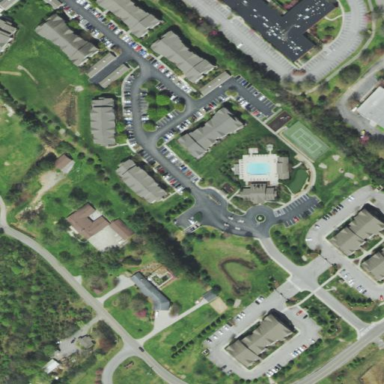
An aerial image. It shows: Residential area with apartments.